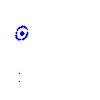
Particle: proton